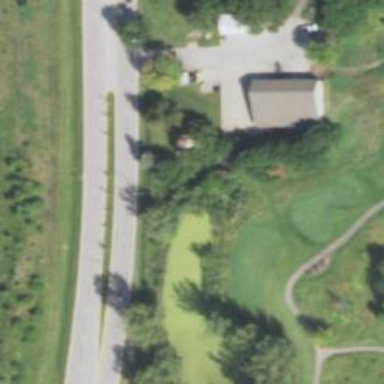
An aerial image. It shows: Picturesque scene of golf course with lateral water hazard.